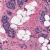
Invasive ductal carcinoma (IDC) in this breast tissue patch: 1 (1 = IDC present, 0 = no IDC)